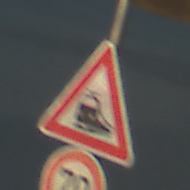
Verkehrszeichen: Bahnuebergang
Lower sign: Geschwindigkeit70
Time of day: SunriseSunset
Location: Outdoor (RoadRail)
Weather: PartlyCloudy
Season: NotSpecified
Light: Natural